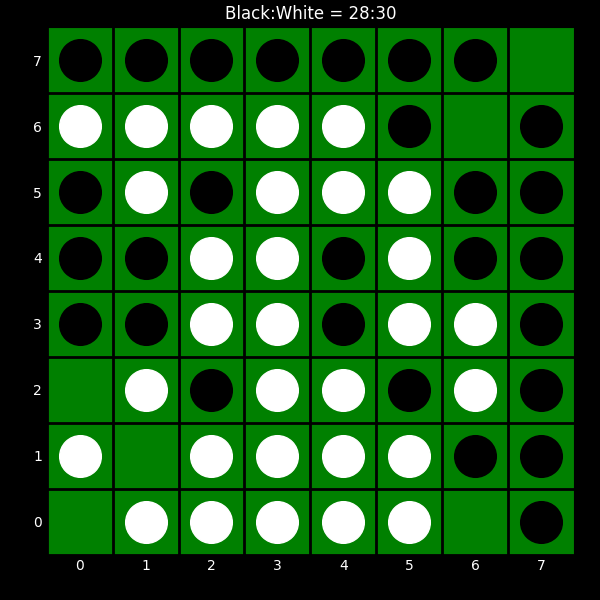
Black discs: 28
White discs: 30